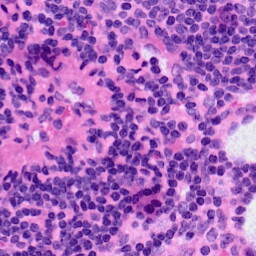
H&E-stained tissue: LymphNode